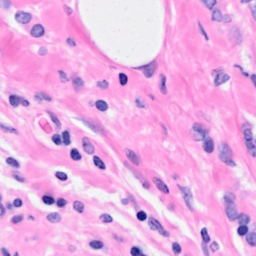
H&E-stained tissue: Breast